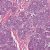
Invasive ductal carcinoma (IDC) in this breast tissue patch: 0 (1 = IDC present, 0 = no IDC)